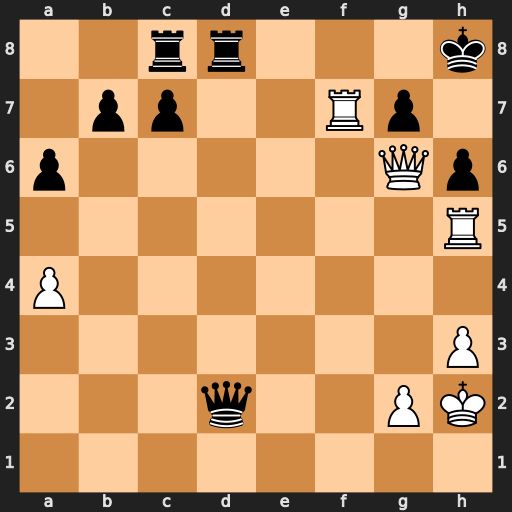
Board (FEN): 2rr3k/1pp2Rp1/p5Qp/7R/P7/7P/3q2PK/8
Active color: w
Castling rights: -
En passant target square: -
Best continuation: Qxg7#